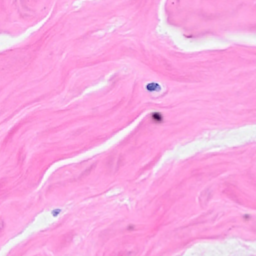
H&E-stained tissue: Breast